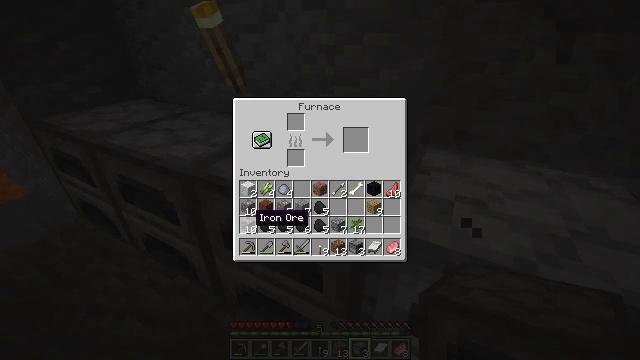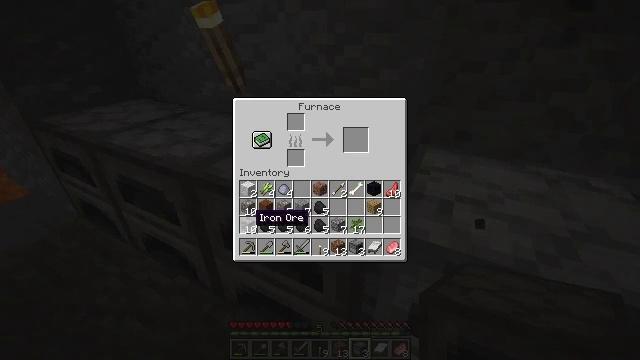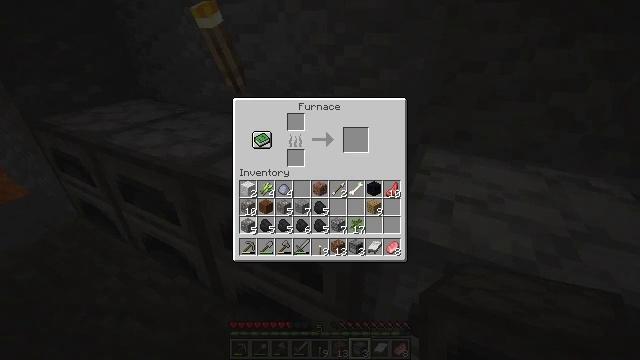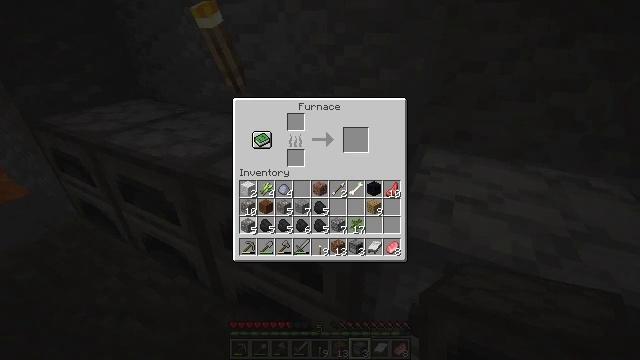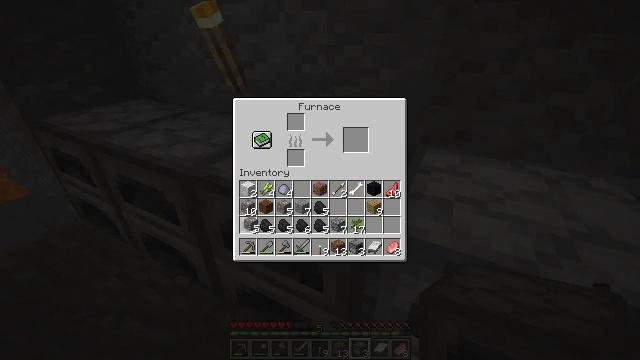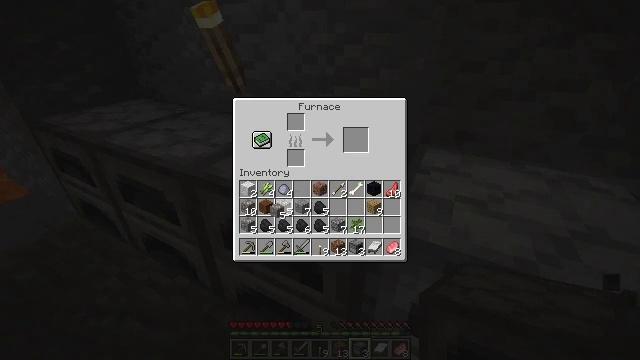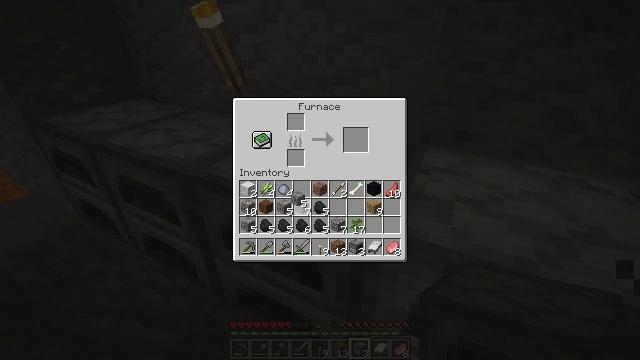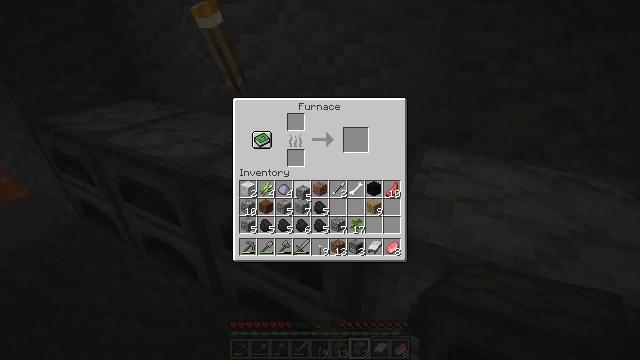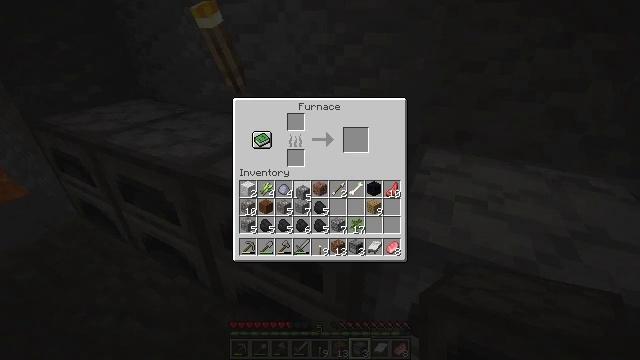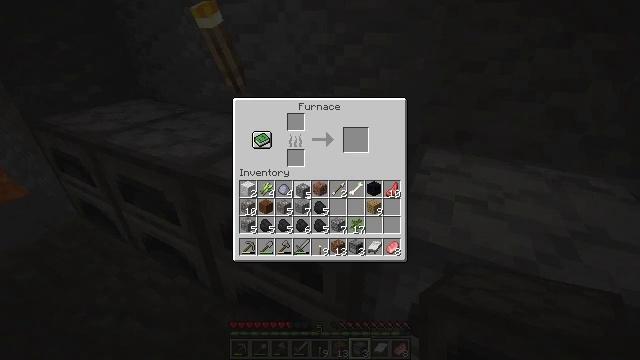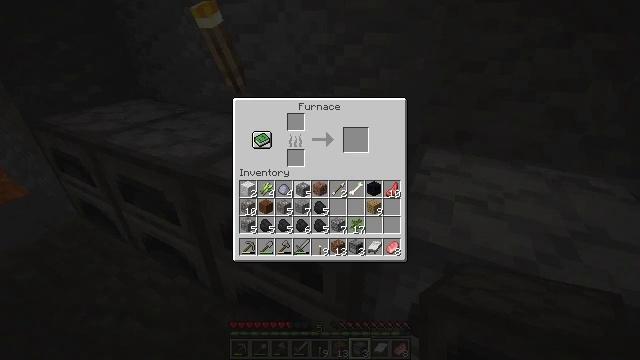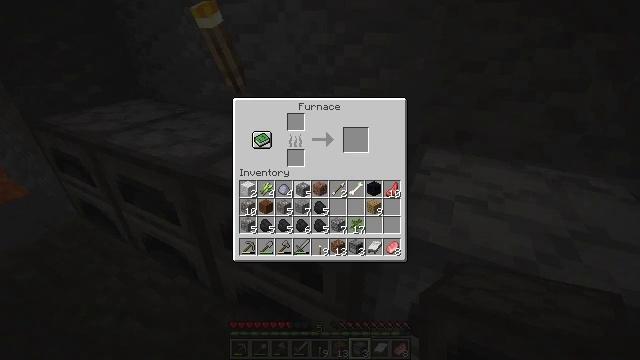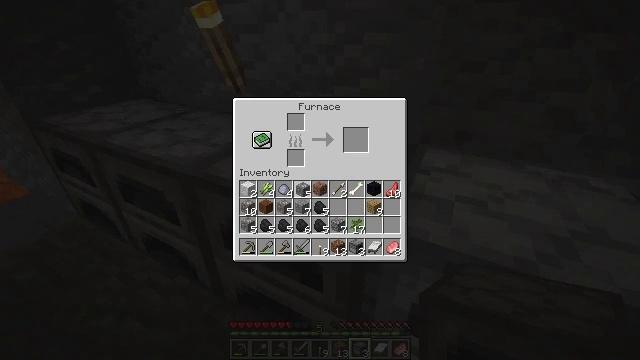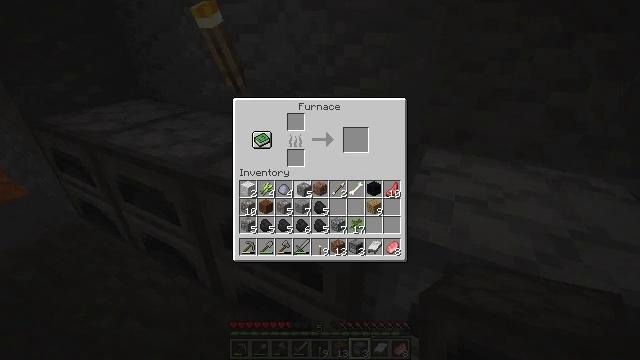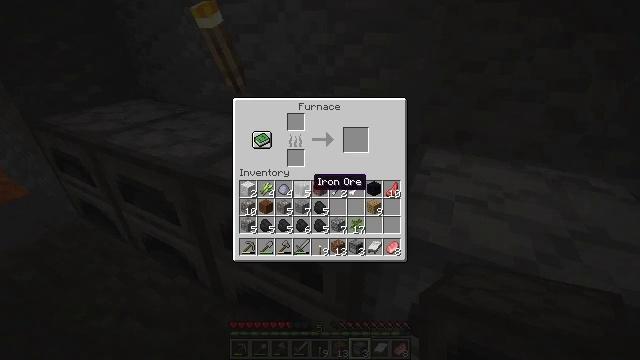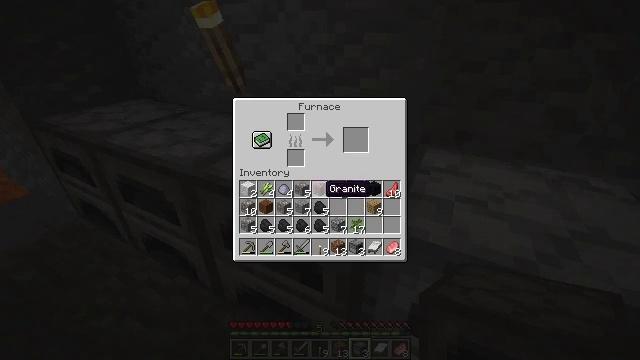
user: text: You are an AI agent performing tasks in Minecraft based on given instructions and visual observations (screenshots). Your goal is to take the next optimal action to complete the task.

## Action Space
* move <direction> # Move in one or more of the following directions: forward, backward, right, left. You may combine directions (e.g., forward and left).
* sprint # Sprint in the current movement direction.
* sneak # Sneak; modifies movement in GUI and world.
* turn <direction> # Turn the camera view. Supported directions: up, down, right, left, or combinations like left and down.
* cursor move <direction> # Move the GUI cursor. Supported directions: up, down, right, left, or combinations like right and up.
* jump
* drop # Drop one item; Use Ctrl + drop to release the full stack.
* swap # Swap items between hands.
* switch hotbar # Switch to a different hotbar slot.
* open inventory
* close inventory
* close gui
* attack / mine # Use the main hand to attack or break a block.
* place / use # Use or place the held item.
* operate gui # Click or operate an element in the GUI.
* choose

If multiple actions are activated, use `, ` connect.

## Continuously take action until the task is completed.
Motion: motion action
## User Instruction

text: Drop a sugar cane.
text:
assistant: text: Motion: no_op
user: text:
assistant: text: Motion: choose
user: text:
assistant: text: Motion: choose
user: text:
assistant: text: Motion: no_op
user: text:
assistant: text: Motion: cursor move right and up
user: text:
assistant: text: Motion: cursor move right and up
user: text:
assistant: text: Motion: no_op
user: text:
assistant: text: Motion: no_op
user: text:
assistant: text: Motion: no_op
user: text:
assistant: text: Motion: no_op
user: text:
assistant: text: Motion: operate gui
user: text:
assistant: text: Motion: operate gui
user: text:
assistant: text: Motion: operate gui
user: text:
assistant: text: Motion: no_op
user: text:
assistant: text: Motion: cursor move right and down
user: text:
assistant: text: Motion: no_op
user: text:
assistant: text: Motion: no_op
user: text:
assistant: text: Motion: sneak
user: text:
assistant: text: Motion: sneak
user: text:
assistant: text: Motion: sneak
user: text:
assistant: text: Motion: sneak
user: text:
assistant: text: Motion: sneak
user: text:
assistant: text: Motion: sneak
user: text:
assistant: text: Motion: sneak
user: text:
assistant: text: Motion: sneak
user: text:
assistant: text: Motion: sneak
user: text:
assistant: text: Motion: sneak, choose
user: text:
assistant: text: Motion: sneak, choose
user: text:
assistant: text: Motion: sneak, choose
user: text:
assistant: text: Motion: sneak